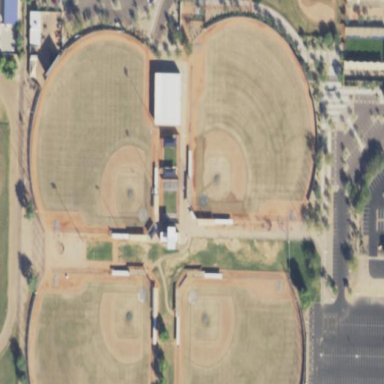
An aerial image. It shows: Baseball pitch for leisure and sports activities.